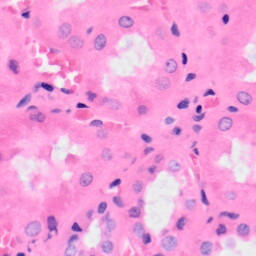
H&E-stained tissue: Kidney